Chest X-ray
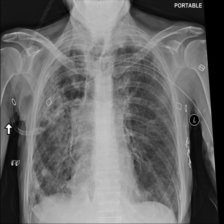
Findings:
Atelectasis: negative
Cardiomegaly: negative
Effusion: negative
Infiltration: negative
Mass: negative
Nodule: negative
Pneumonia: negative
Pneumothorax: negative
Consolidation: negative
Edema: negative
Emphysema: negative
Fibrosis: negative
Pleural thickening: negative
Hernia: negative